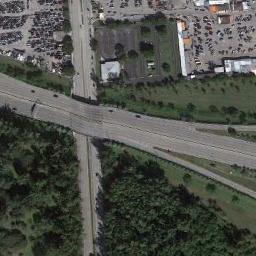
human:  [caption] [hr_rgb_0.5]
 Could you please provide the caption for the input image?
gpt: Many trees are beside the overpass .

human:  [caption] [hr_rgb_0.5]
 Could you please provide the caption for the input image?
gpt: An overpass is bent into two circles .

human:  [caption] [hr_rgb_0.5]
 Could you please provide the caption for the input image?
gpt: The overpass is next to some trees and a parking lot .

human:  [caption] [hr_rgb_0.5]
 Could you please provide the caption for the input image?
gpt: The cross-line overpass is over the road and the overpass is flanked by a forest and a parking lot .

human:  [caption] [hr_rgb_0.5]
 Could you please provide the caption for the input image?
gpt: There are many green trees beside the overpass .